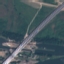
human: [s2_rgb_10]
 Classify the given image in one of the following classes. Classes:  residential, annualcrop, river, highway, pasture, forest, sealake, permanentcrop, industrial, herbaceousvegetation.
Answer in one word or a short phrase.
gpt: Highway